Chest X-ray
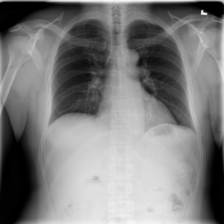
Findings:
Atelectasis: negative
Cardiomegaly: negative
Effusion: negative
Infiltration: positive
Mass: negative
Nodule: negative
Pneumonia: negative
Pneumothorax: negative
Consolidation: negative
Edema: negative
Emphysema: negative
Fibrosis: negative
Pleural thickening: negative
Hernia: negative